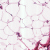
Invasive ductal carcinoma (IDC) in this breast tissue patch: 0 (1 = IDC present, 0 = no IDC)